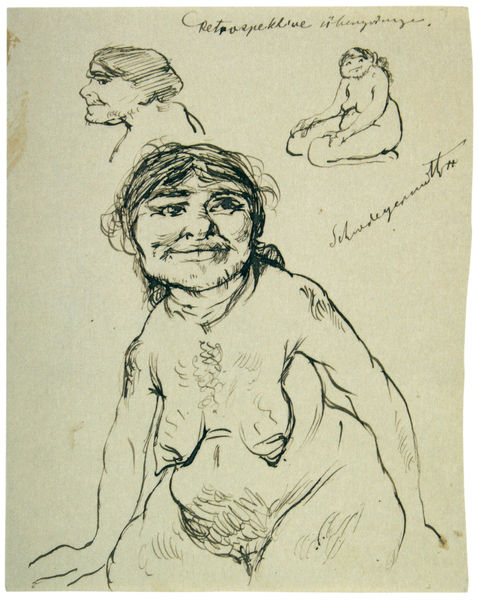
Titel: Retrospektive Übergänge, Schwiegermutter
Künstler: Gabriel von Max
Standort: München
Institution: Städtische Galerie im Lenbachhaus
Schlagwörter: akt, feder, kopf, körper, mann, nackt, weiß, frauen, sitzen, braun, brust, busen, frau, grau, haar, mund, nase, profil, schwarz, skizze, zeichnung, blick, dame, alt, bart, alte, arme, augen, falten, gesicht, bildnis, hals, portrait, porträt, signatur, haare, lange haare, sitzend, frontal, lippen, poträt, rund, beine, brüste, schrift, papier, sitz, perspektive, studie, beige, linien, schriftzug, white, women, karikatur, black, dick, face, female, figures, hair, lady, nose, old, sit, sitting, three, three women, woman, sitzt, picture, print, bauch, geschlecht, knie, scham, schenkel, exotisch, gauguin, lachen, tusche, hängen, unterschrift, kohle, torso, text, knien, strich, hässlich, tinte, studien, profile, halbportrait, abstehende ohren, life, man, naked, nude, knieend, kniend, girl, head, eyes, hänge, drawing, paper, alte frau, look, chin, elderly, features, mother, mouth, etching, illustration, sketch, beard, pen, writing, karrekatur, smile, lacht, handschrift, breast, happy, smiling, person, proportionen, arms, cheeks, plan, ink, draft, signature, hips, large, study, pencil, draw, eye, legs, breasts, beautiful, figure, lips, stare, schwiegermutter, whiskers, greyscale, füller, act, kneeling, body, urmensch, nipples, pubic, stomach, thighs, russian, heavy, laughing, anatomy, retrospektive, kurios, lppen, profill, ugly, knees, fat, dicke nase, entwurft, grayscale, grinst, hängebusen, runde nase, kiopf, kphle, mutter, pubic hair, brows, belly, curly, sketches, boobs, tits, sketchbook, handwriting, dwarf, signed, nipple, character, seated figure, name, buttocks, obese, hairy, shwiegermutter, scatch, large eyes, content, villager, ketch, neandertalerin, urfrau, sctch, blly, bellow, flabby, niples, aarms, chest hair, babgrund, l i feel, madieval, early man, wide hips